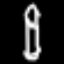
Label: pencil